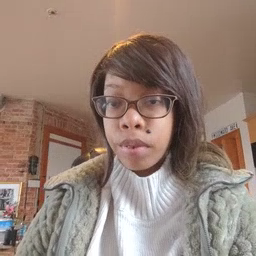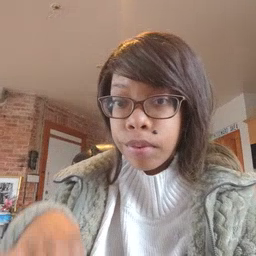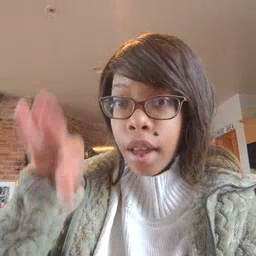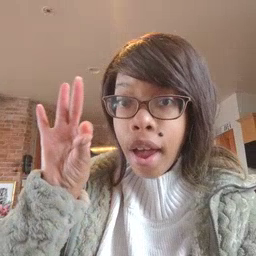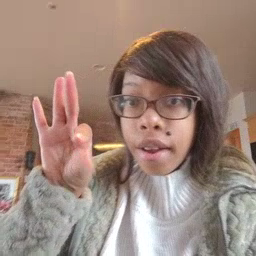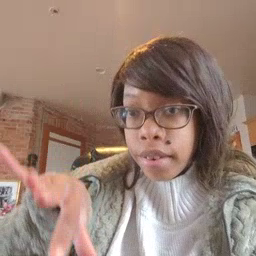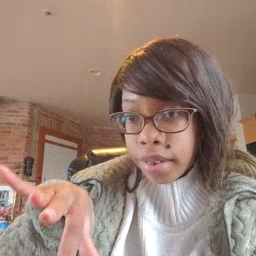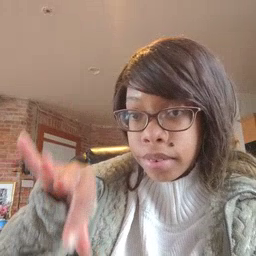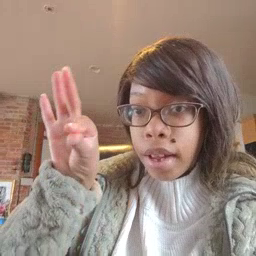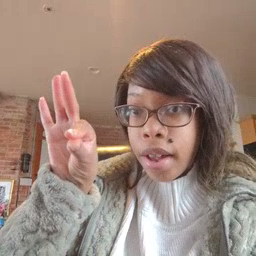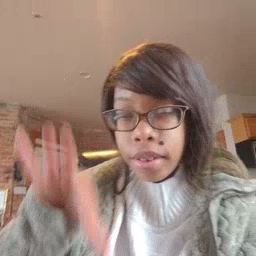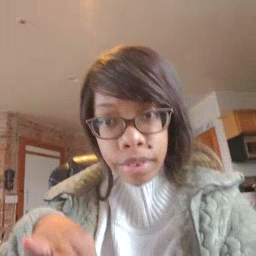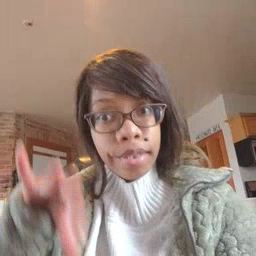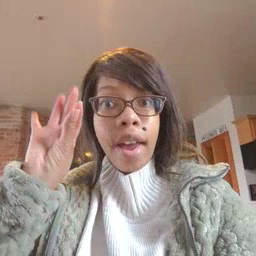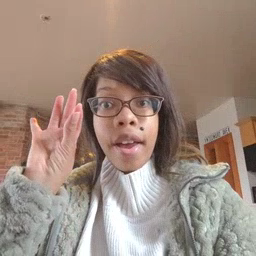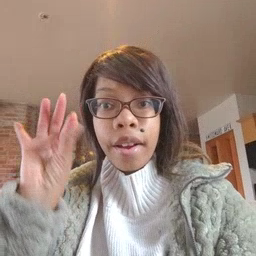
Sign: find